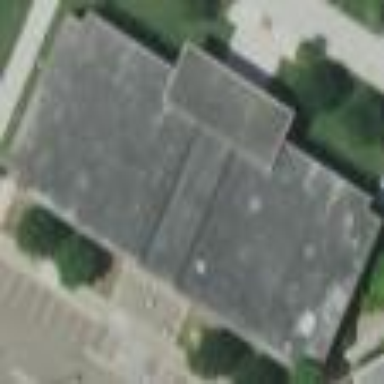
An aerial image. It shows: College building.